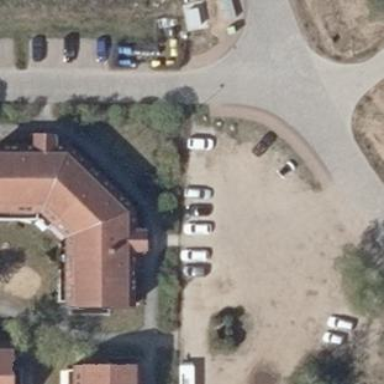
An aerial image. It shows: Part of building.